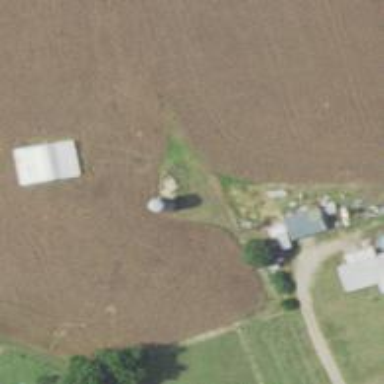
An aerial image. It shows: Silo.